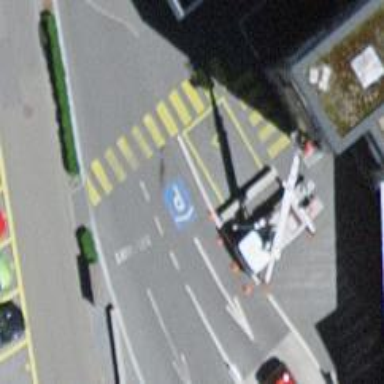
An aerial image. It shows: Marked zebra crossing on the road.